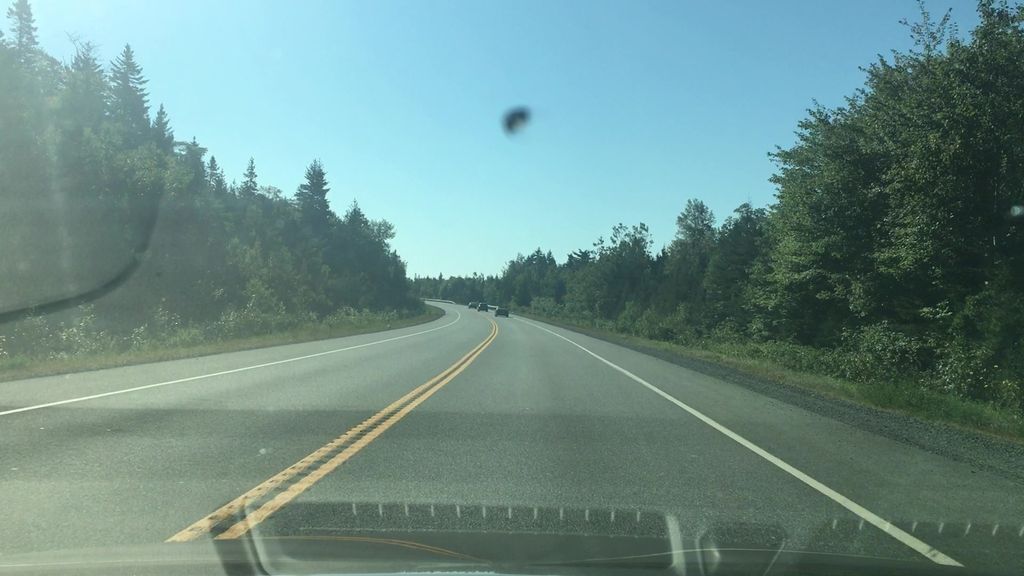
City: halifax